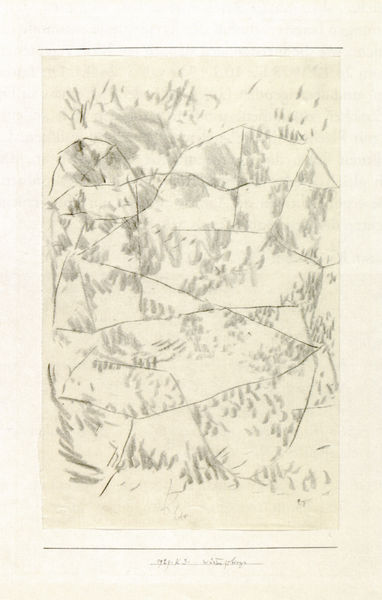
Titel: Wüstengebirge, 1929, 13
Künstler: Paul Klee
Standort: Bern
Institution: Zentrum Paul Klee
Schlagwörter: blätter, weiß, kubistisch, landschaft, frau, grau, skizze, zeichnung, steine, signatur, natur, zweige, blatt, zart, papier, abstrakt, berge, fläche, flächen, linien, japanisch, grass, striche, abstraktion, eckig, paul, schwarz weiss, grafisch, konturen, schraffiert, bleistift, klee, paul klee, sgnatur, scharffiert, japanish, abstrakt+zeichnung